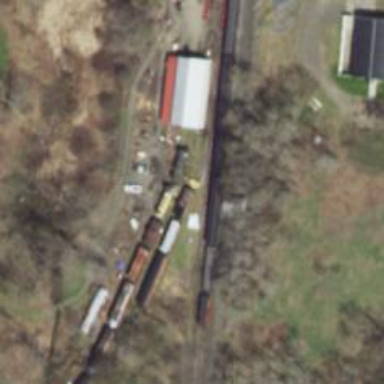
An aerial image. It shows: Railway spur service.